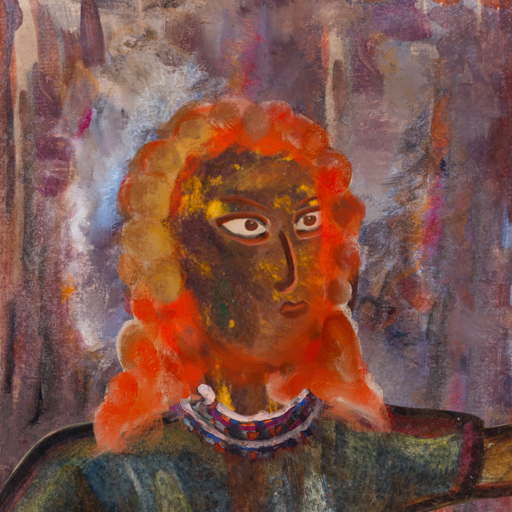
Background: Hypocrite, Head And Neck Side: Comrade, Face Side: Roy_Bahadur, Bust: Mosgoul, Hair Side: Rupkatha, Head Accessory: Blank, Second Necklace: Blank, Necklace: Hypocrite_1, Baby: Blank